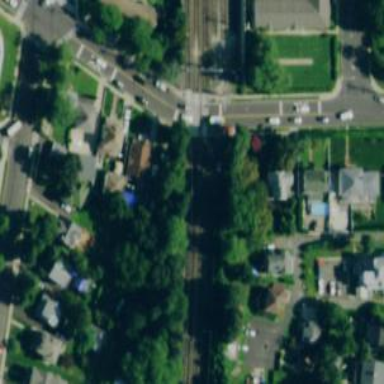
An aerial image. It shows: Railway crossing.